Question: I've used 'typedef' 'enum' in the past with method parameters and had no problem, but today I'm having problems...
h file
'''
typedef enum
{ eGetVarious1,
eGetVarious2,
} eGetVarious;
- (double)getVarious:(eGetVarious)eVar:(NSDate*)pDate;
'''
an m file

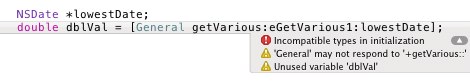
Answer: you're calling a class method, and declaring an instance method:
instance method:
'''
- (double)getVarious:(eGetVarious)eVar:(NSDate*)pDate;
'''
class method (may not use ivars or instance methods):
'''
+ (double)getVarious:(eGetVarious)eVar:(NSDate*)pDate;
'''
say you want this as an instance method, declare it like this:
'''
- (double)getVarious:(eGetVarious)eVar forDate:(NSDate*)pDate;
'''
and if you were in the scope of implementation of an instance method, then this should work:
'''
double result = [self getVarious:eGetVarious1 forDate:[NSDate date]];
'''
note the reason compiler is reporting an error:
if it has not seen a particular objc selector and you use it, it assumes the undeclared selector's arguments take id (anonymous objc object).
also, enum type should not be promoted to a pointer (although '0' is ok). since the compiler saw no way to match what you're calling: '[objc_class* getVarious:eGetVarious<enum_type> :NSDate*]' it is right, because you should be calling it as:
'''
General * anInstanceOfGeneral = /* something here */;
NSDate * date = /* something here */;
double result = [anInstanceOfGeneral getVarious:eGetVarious1 forDate:date];
'''